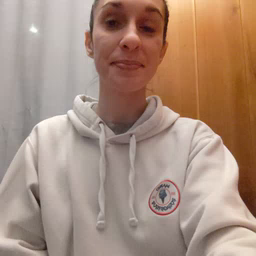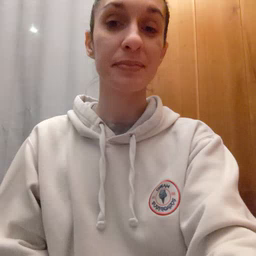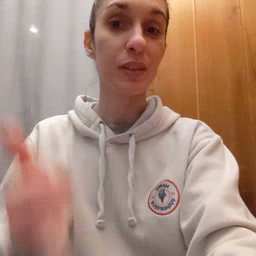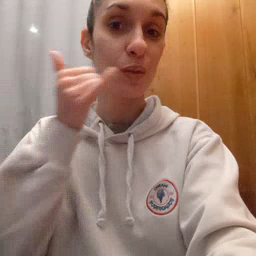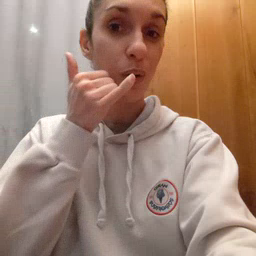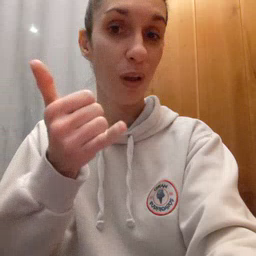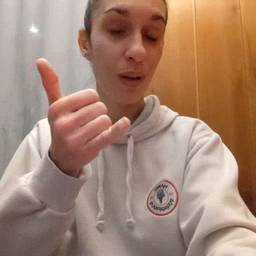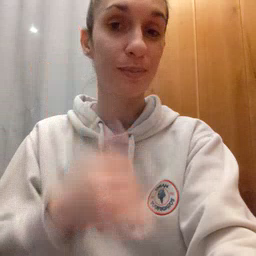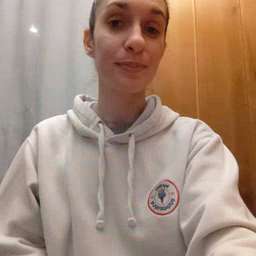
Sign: callonphone